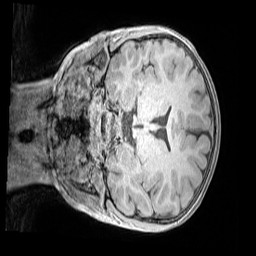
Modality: MP2RAGE
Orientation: coronal
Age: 9
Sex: female
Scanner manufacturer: siemens
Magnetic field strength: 3 T
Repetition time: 4 s
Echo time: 0.00299 s